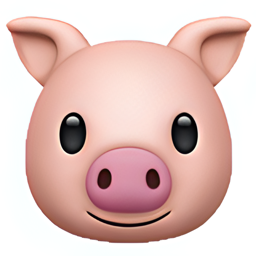
Name: pig face
Emoji: 🐷
Group: Animals & Nature
Sub-group: animal-mammal